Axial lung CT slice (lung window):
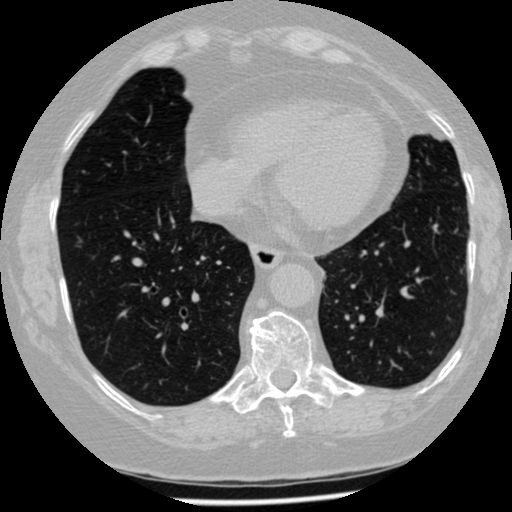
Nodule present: no